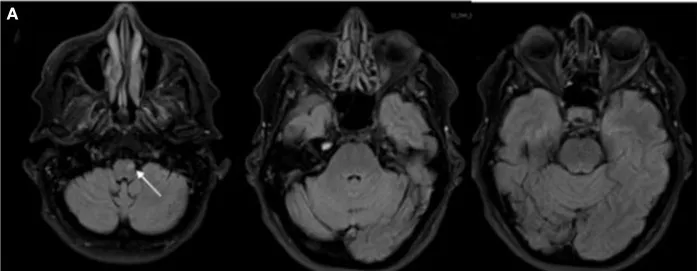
(A) MRI sequences of T2/FLAIR (fluid-attenuated inversion recovery) with STIR (short tau inversion recovery; ie fat suppression) at the onset of neurological symptoms of vertigo and ataxia demonstrating a small T2, non-enhancing lesion (contrast imaging not shown) in the left medulla (thin, white arrow).
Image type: radiology (mri)